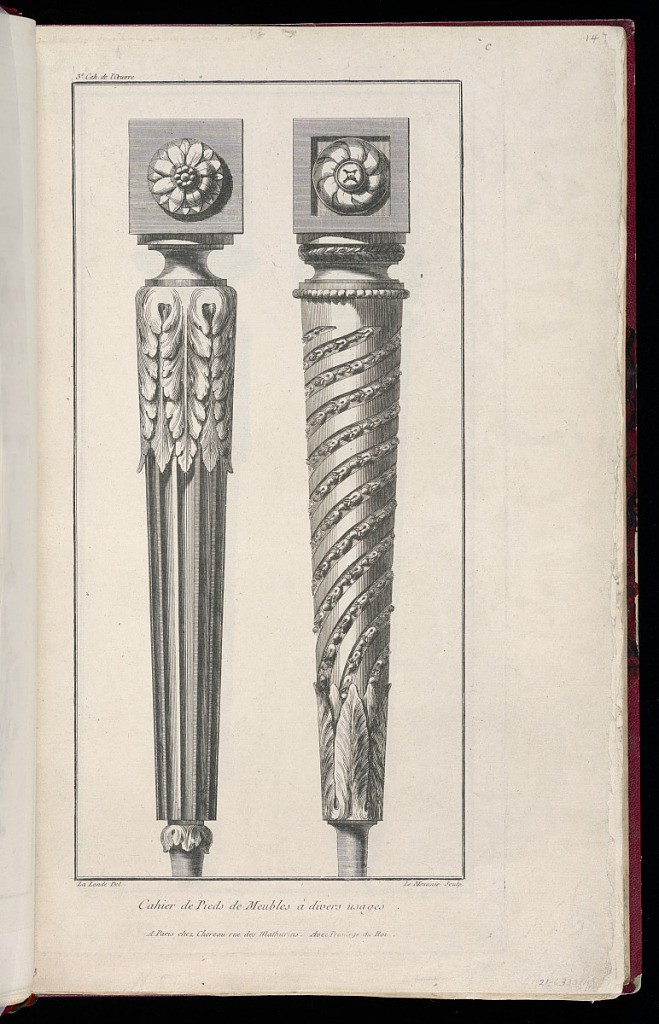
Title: Two Furniture Leg Designs
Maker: Richard de Lalonde, French, active 1780–96
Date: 1775-1788
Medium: Etching on off-white laid paper
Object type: Print
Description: Two furniture leg designs, arranged horizontally on the page. The leg on the left features a top block with a carved rosette, a deep cove, acanthus leaves over the shoulders, and fluting down the column. The leg on the right features an inset rosette on the top block, a leaf-patterned flat, a bead course at the shoulder, and spiral fluting down the shaft, with carved bead and leaf cabling. The plate is signed and numbered.